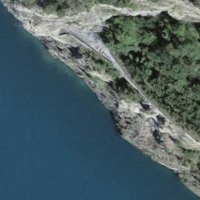
EUNIS habitat code: 44
Species observed at this site:
Ptyonoprogne rupestris